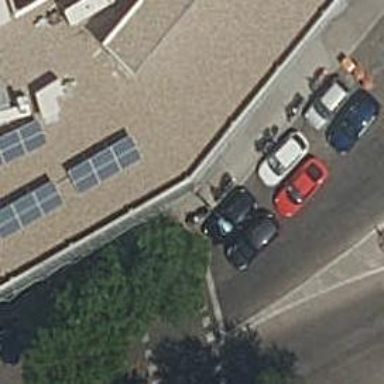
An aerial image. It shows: Motorcycle parking facility.